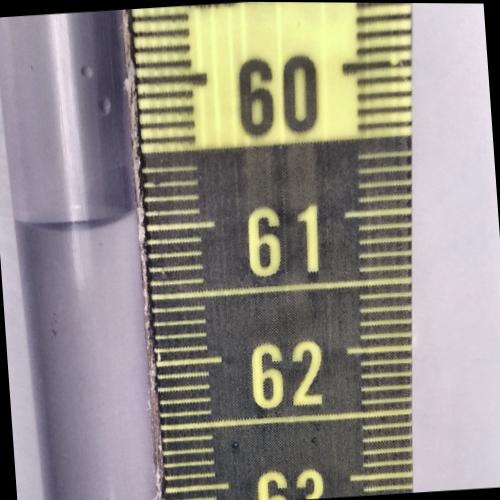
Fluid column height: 60.9 cm